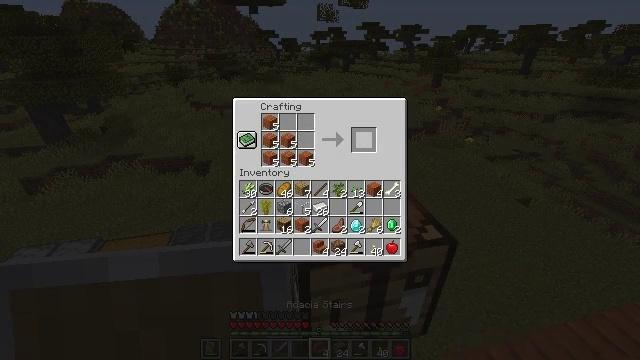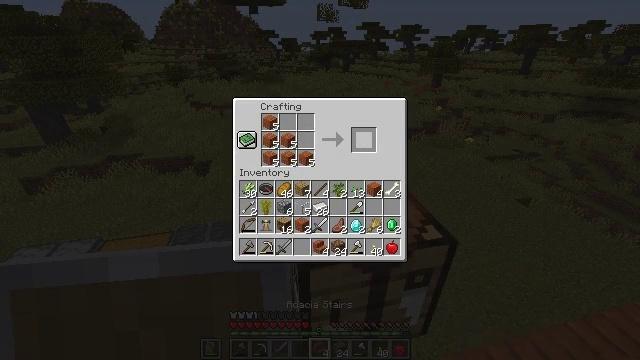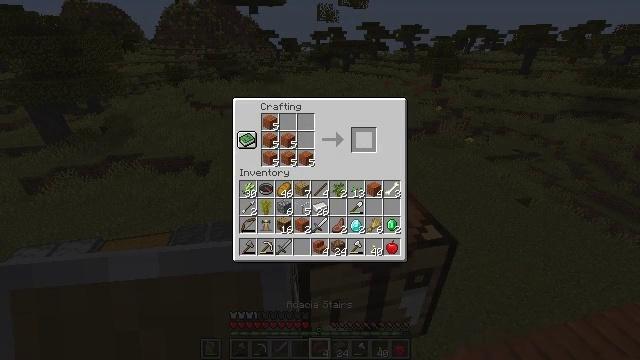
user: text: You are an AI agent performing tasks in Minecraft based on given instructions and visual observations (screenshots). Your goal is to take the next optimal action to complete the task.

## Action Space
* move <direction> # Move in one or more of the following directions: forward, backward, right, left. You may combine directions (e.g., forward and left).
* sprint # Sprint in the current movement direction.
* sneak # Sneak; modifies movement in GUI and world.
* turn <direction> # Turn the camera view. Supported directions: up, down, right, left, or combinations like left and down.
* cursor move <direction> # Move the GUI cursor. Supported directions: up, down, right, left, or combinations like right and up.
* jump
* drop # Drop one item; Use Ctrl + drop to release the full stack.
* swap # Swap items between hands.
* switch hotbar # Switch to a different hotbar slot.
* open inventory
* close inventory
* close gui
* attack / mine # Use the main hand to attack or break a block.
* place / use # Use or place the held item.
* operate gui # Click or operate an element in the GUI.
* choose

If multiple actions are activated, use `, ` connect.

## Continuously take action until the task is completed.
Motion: motion action
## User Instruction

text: Take acacia planks to craft acacia stairs.
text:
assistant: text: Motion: sneak
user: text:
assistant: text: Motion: sneak
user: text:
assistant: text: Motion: sneak